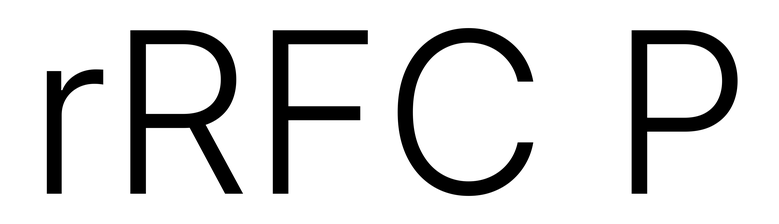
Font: Inter_Light